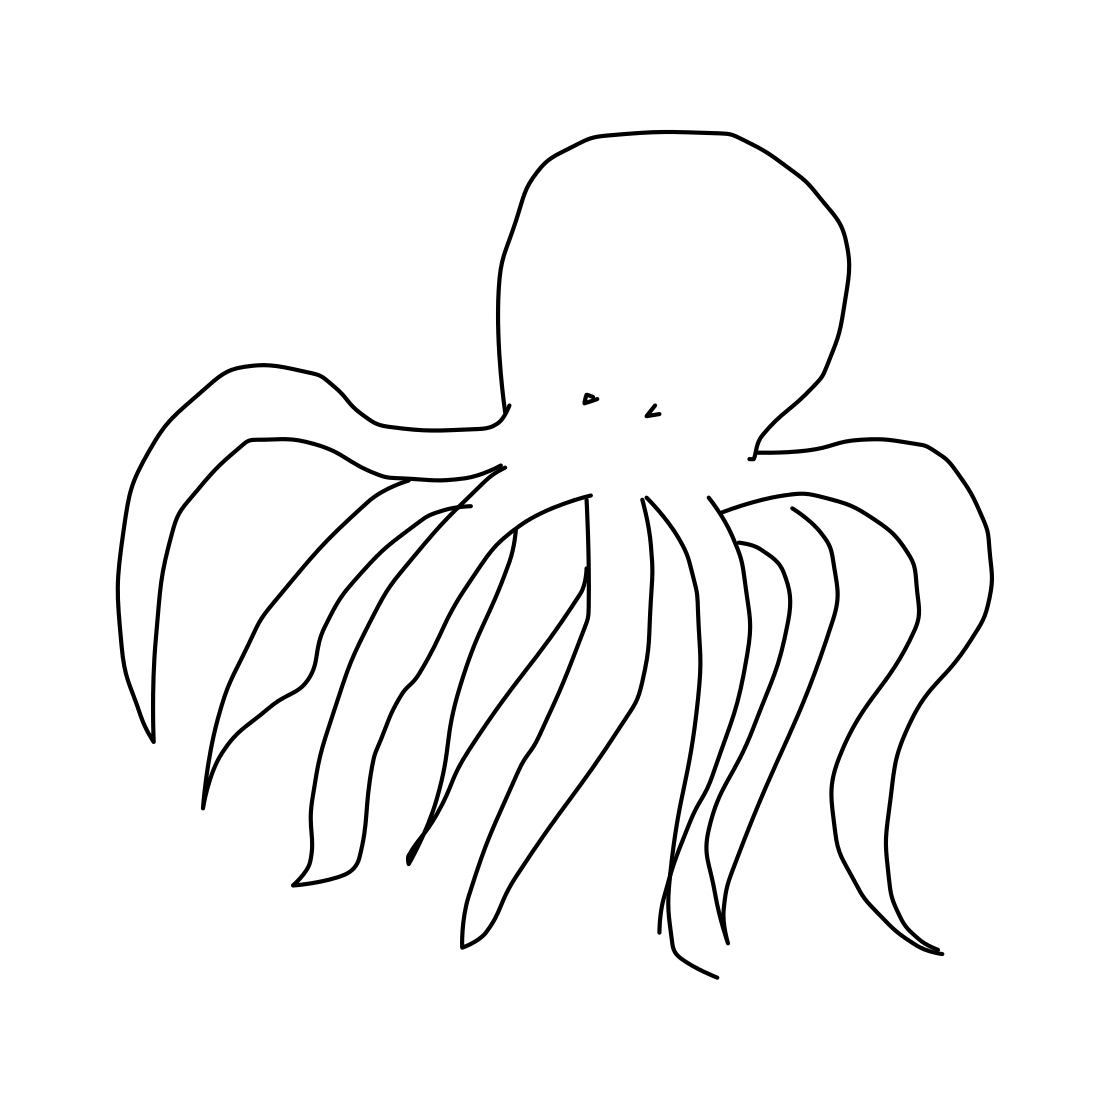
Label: octopus